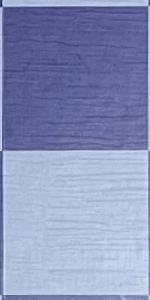
Label: Empty